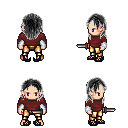
a pixel art fantasy rpg character, male body template, human, light skin, maroon long-sleeve shirt, gold greaves, gray long hairstyle, white cloth bracers, ghillies, dagger, four views (front, back, left, right), 2x2 character sprite sheet, small pixel art, hard edges, no anti-aliasing